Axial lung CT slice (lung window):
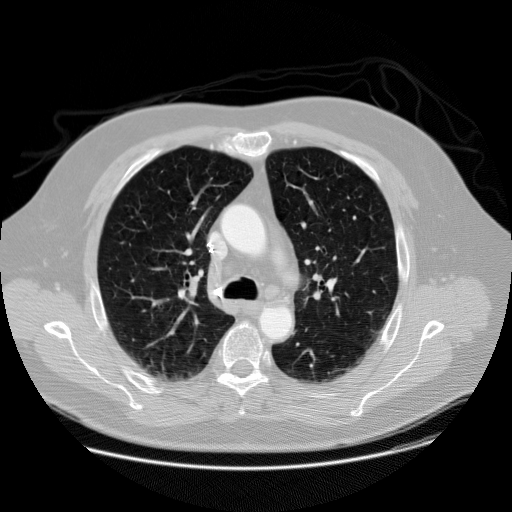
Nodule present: no